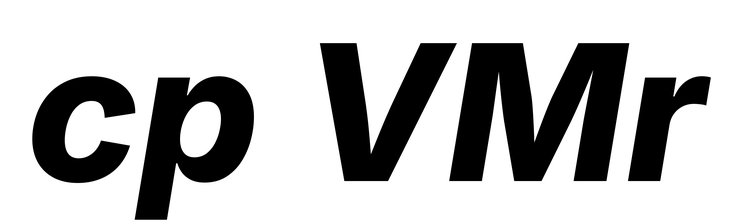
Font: Inter-Italic_ExtraBold_Italic